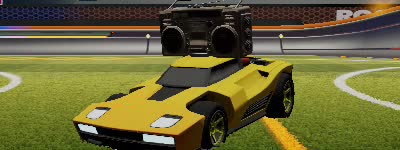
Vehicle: breakout